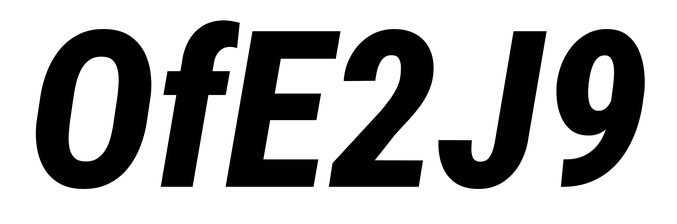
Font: Roboto-Italic_Condensed_ExtraBold_Italic